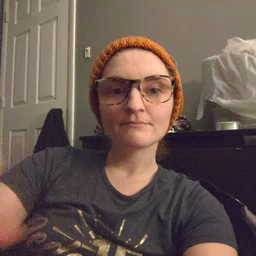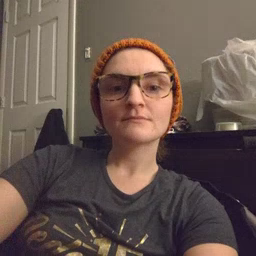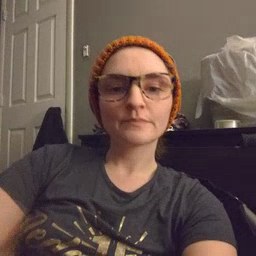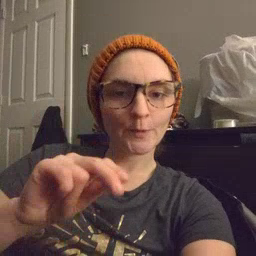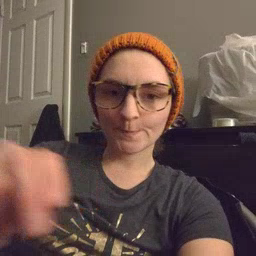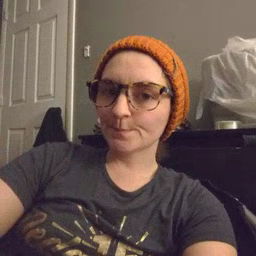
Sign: no